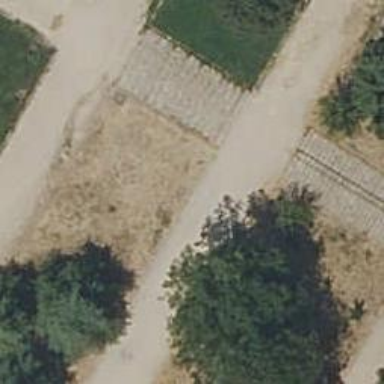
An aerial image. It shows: Road with steps.